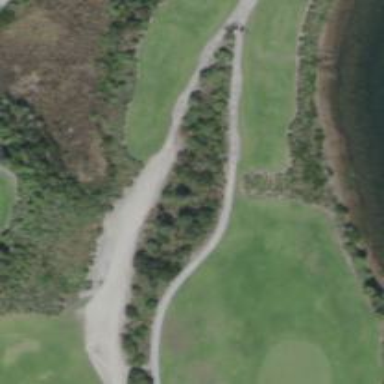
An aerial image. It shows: Service road designated as golf cart path.